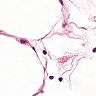
Metastatic tissue present: no